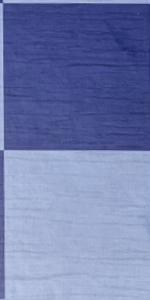
Label: Empty